Question: I'm trying to display an image ( and with link open to view to everyone with the link) in an UI with this code:
'''
var app = UiApp.createApplication().setHeight(150).setWidth(250);
var msg = "Suas configuracoes foram salvas. ;-) ";
app.setTitle("Deu certo!");
app.add(app.createVerticalPanel().add(app.createLabel(msg)));
app.add(app.createImage("https://drive.google.com/file/d/0B6ItQgqkEUm8VVhwUTBUMkc3a1E/edit?usp=sharing"));
var doc = SpreadsheetApp.getActive();
doc.show(app);
'''
But it didn't work (the image isn't displayed):

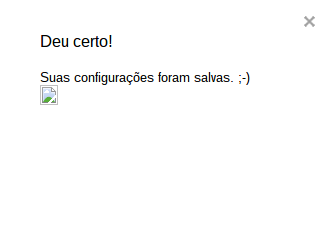
Answer: 'https://googledrive.com/host/PUBLIC_FOLDER_ID/FILE_NAME'
Image and it's folder need to be shared as public on the web.